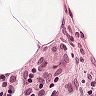
Metastatic tissue present: no